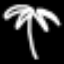
Label: palm tree